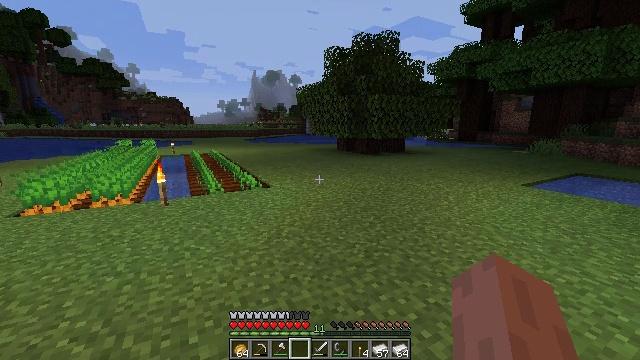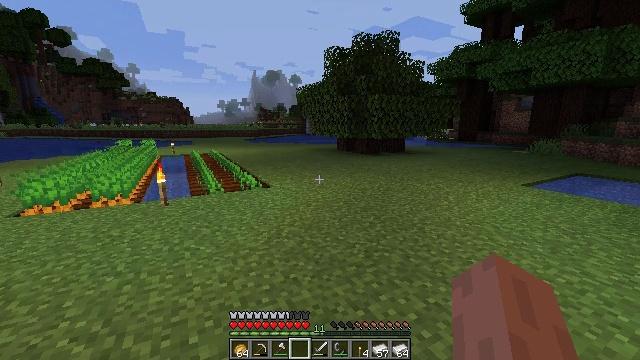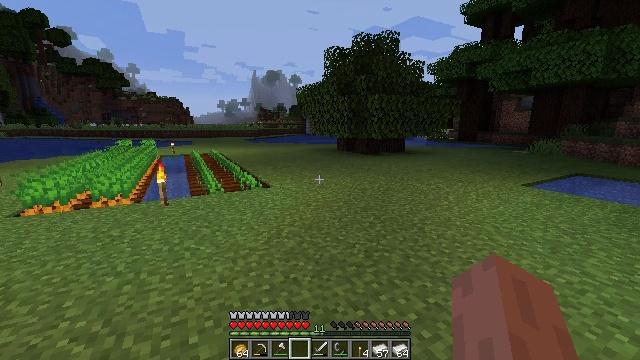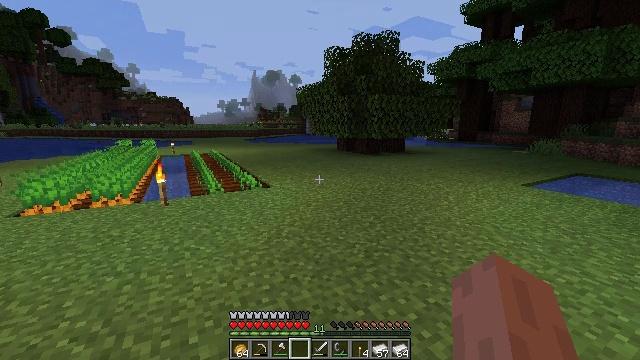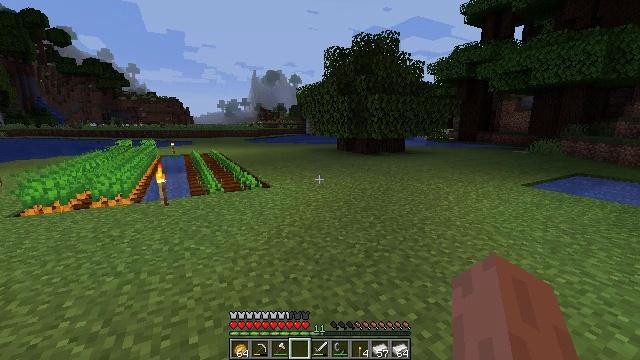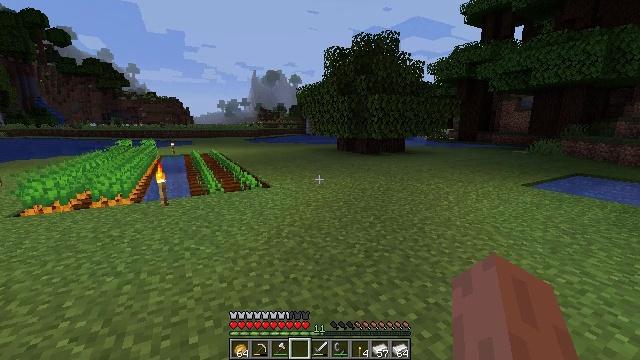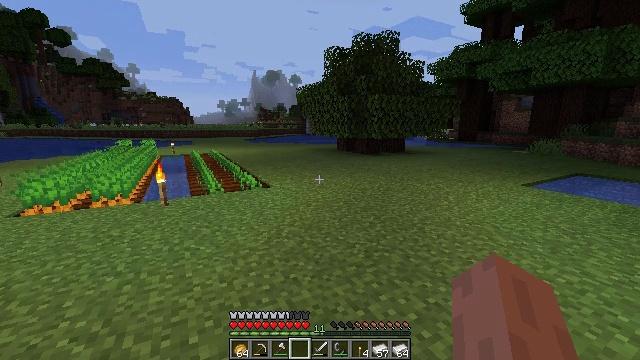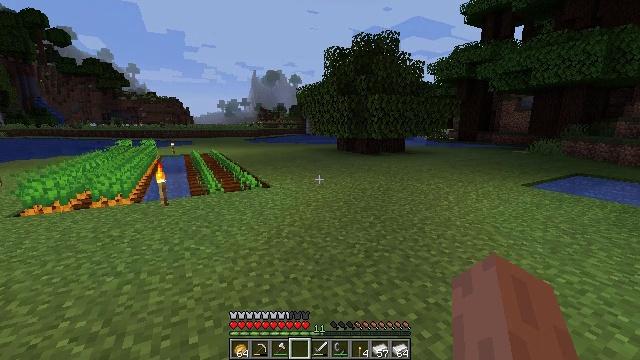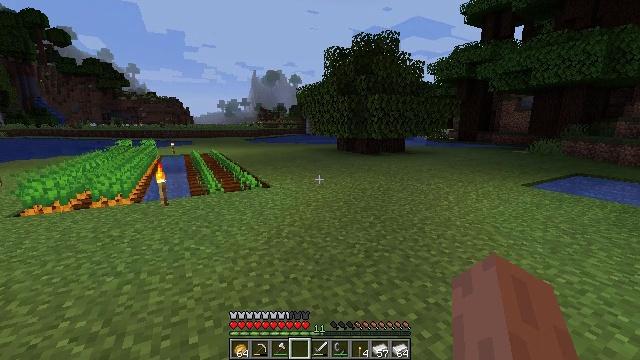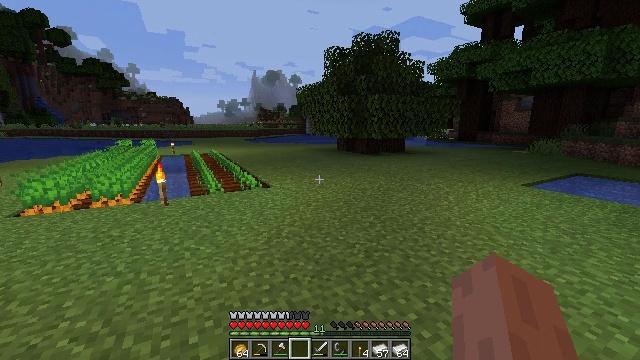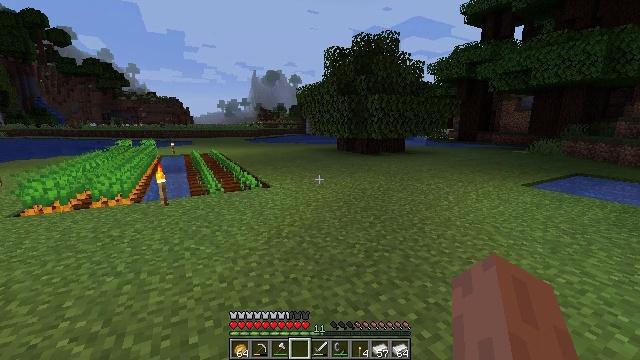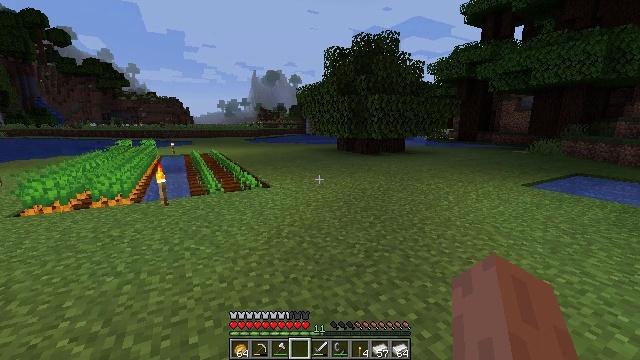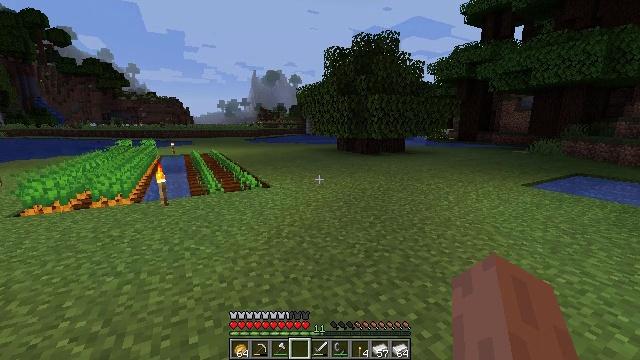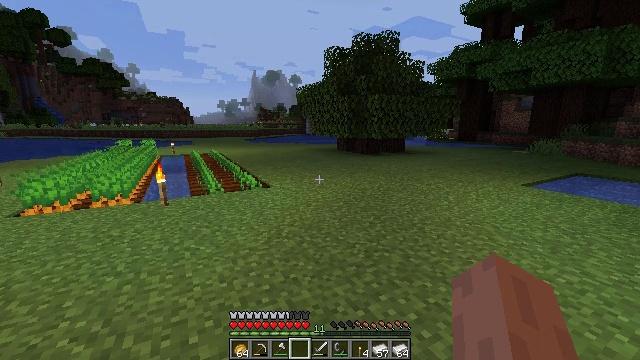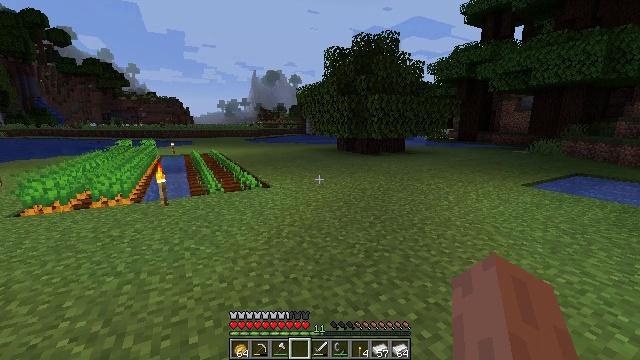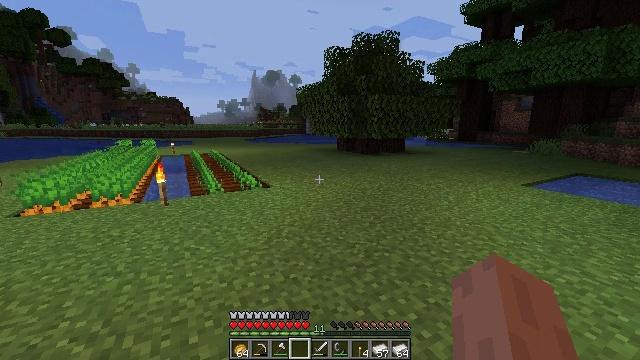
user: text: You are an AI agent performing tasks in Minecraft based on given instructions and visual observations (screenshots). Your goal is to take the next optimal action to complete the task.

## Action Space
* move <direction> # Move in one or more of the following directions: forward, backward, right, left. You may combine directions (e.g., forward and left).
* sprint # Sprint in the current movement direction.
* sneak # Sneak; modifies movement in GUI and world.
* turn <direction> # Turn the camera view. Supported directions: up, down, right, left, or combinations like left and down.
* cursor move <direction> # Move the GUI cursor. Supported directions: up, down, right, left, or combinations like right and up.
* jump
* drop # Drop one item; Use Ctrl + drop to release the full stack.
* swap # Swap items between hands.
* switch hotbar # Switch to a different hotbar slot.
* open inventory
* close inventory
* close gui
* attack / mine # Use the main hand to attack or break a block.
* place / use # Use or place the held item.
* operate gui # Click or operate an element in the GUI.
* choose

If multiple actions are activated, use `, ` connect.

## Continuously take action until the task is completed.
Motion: motion action
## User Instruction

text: Break the dirt block.
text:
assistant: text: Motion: no_op
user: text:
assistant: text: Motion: no_op
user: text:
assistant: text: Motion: no_op
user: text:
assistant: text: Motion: no_op
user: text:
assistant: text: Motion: no_op
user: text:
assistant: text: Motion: no_op
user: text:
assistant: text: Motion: no_op
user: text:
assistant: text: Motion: no_op
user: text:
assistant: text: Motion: no_op
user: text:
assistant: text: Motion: no_op
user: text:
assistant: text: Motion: no_op
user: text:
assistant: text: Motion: no_op
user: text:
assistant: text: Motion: no_op
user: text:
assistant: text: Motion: no_op
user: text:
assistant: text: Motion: no_op
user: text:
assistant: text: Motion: no_op
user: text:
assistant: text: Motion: no_op
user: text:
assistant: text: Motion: no_op
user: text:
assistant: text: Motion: no_op
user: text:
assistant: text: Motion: no_op
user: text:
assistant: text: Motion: no_op
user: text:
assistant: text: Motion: no_op
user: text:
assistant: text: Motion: no_op
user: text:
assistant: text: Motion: no_op
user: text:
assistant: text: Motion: no_op
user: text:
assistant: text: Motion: no_op
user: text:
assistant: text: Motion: no_op
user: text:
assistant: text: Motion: no_op
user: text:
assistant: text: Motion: no_op
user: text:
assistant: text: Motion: no_op